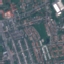
Land use / land cover class: Residential